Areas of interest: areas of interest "Jinjiang Used Motor Vehicle Trading Market"
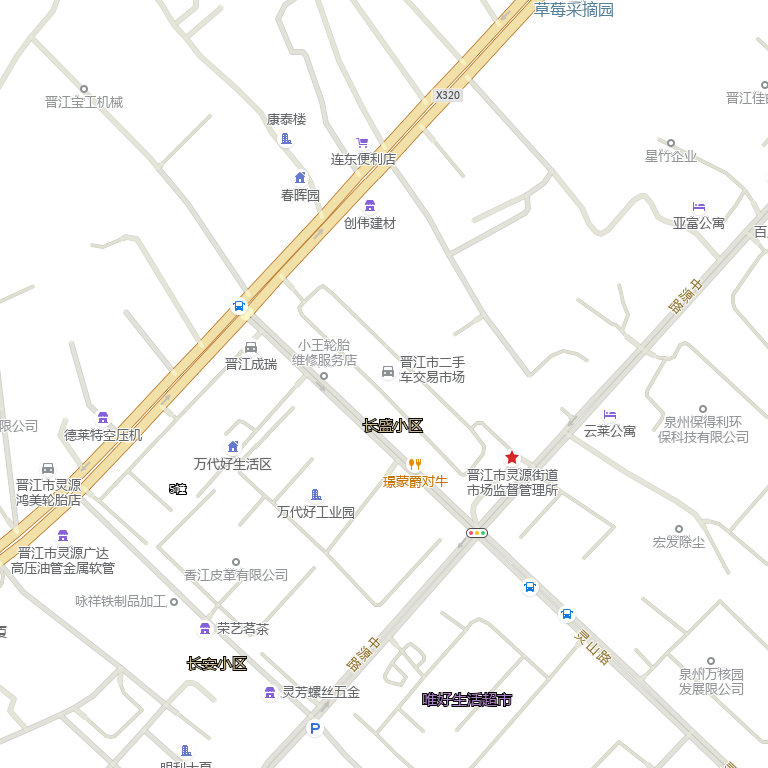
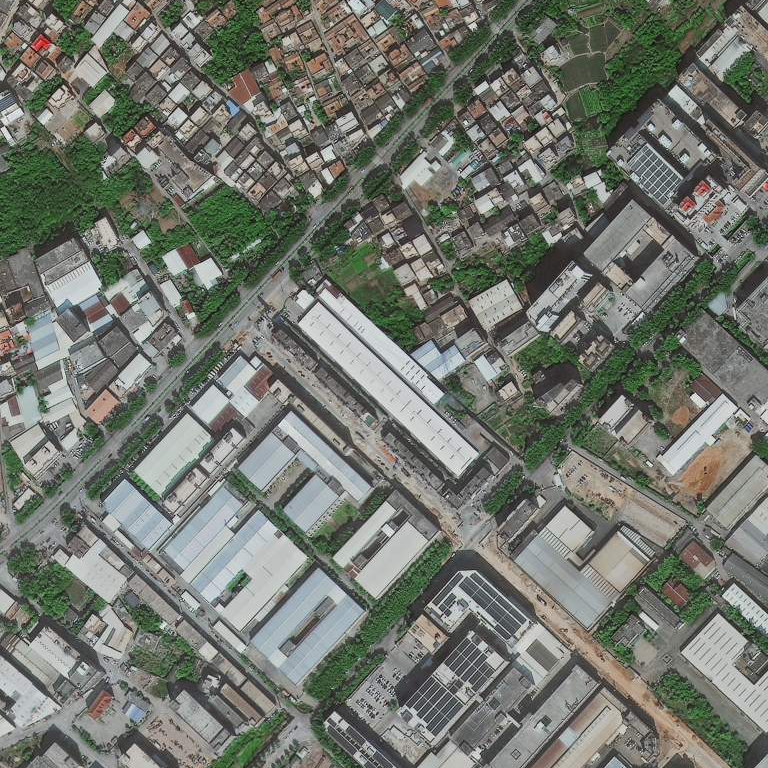